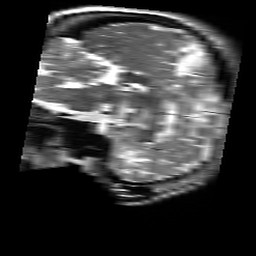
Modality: T2w
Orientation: sagittal
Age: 33
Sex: female
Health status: healthy
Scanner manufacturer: siemens
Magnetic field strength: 3 T
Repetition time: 4.01 s
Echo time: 0.116 s